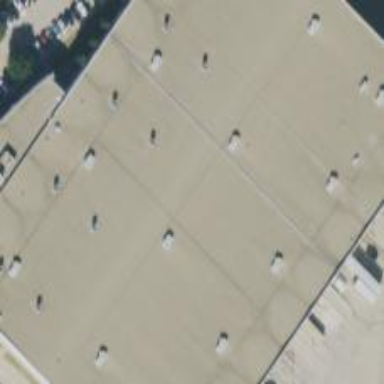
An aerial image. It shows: Warehouse building.